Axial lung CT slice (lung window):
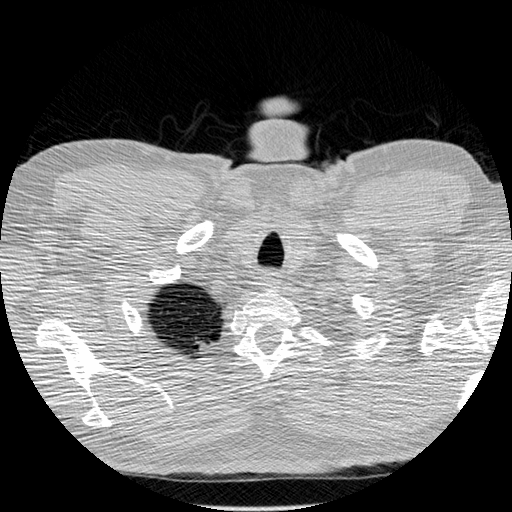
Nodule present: no